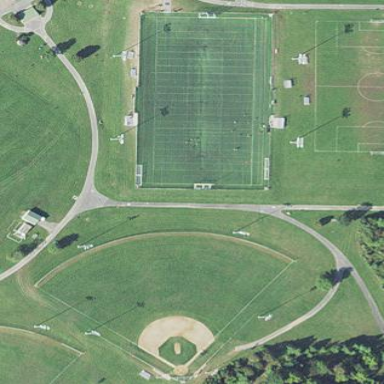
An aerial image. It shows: Artificial turf pitch used for soccer and lacrosse activities.